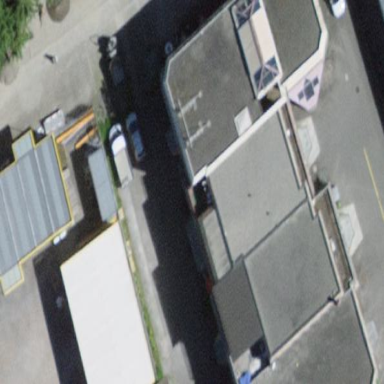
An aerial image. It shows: Commercial building.